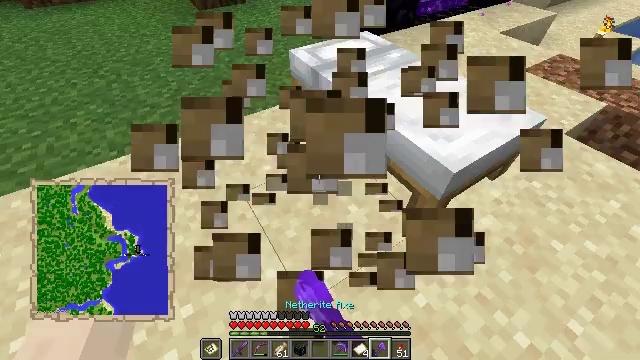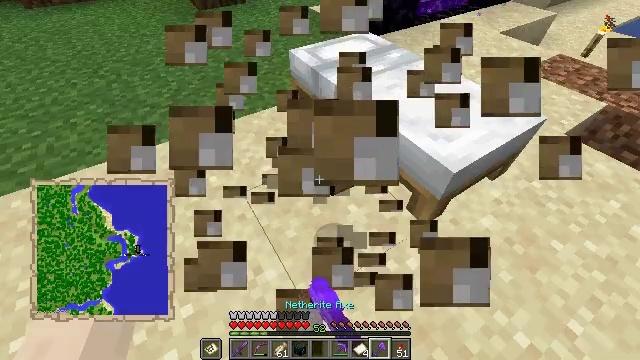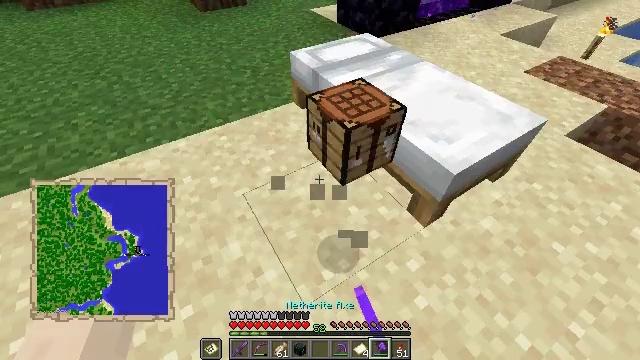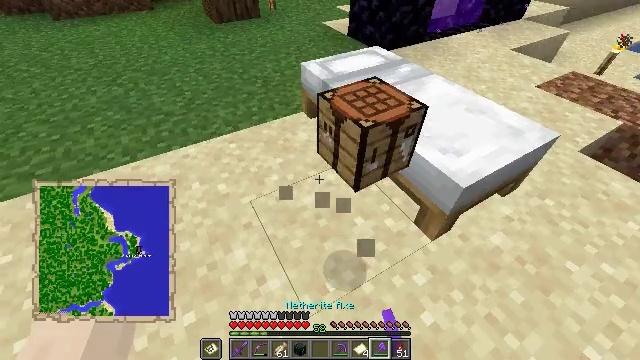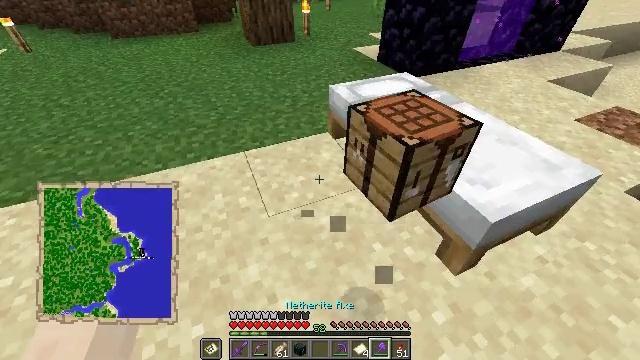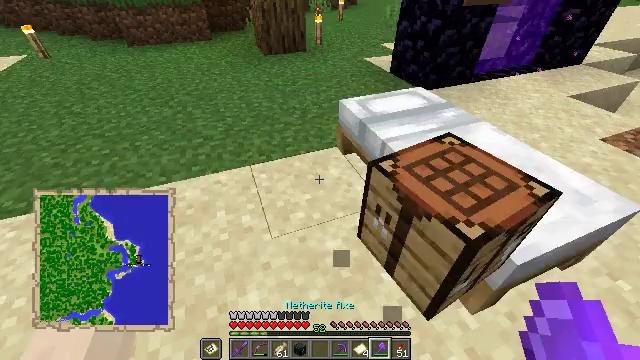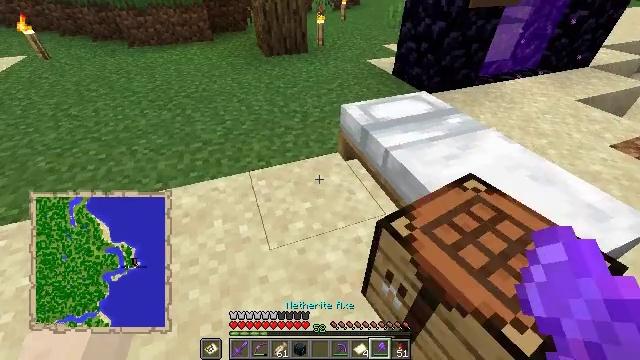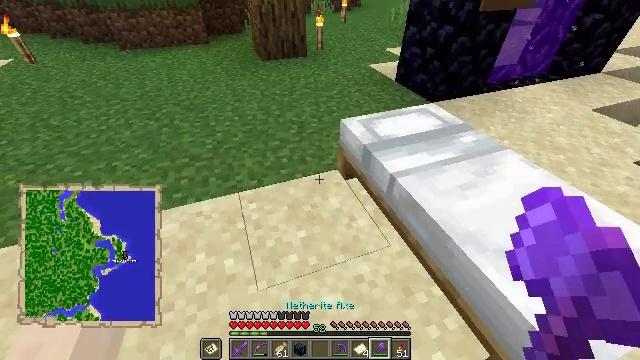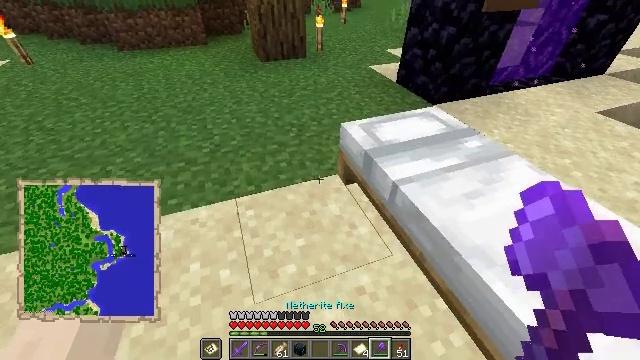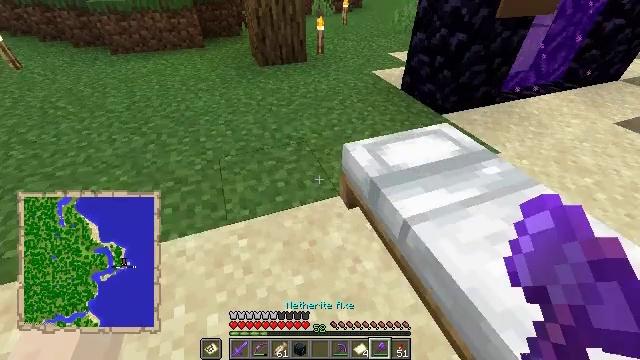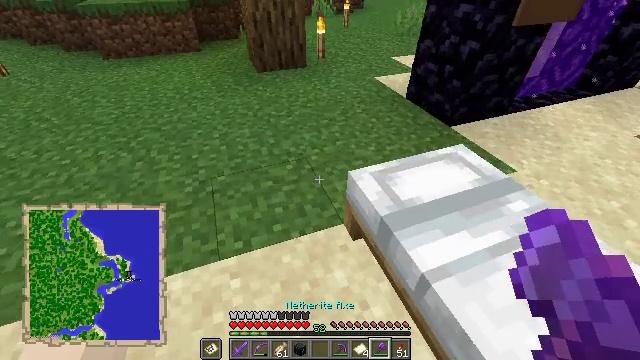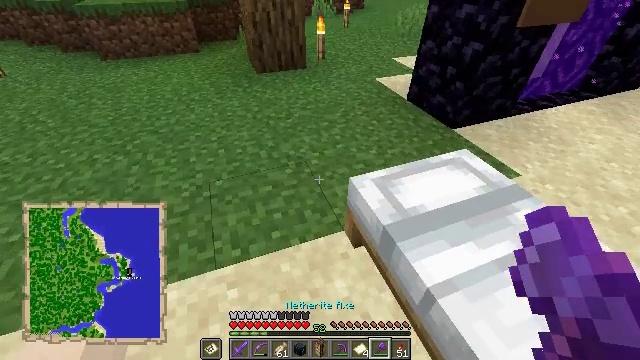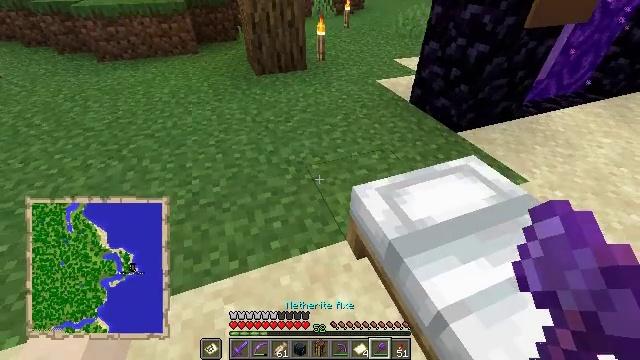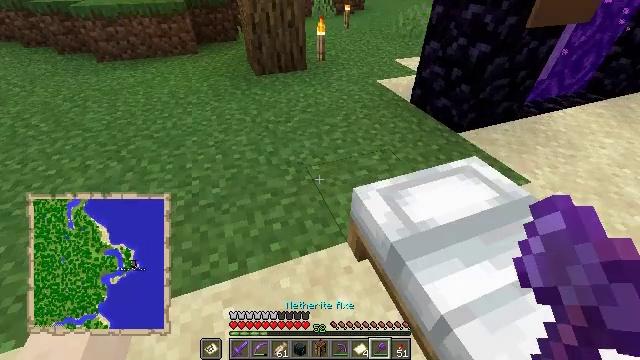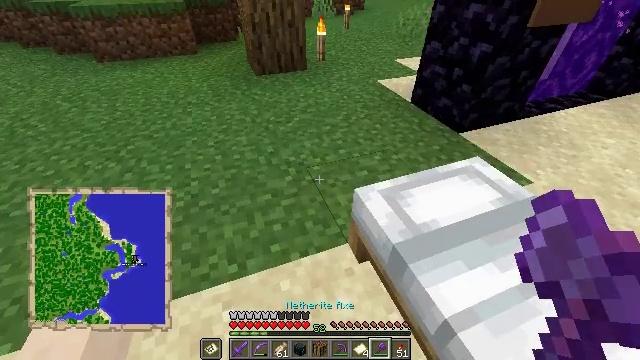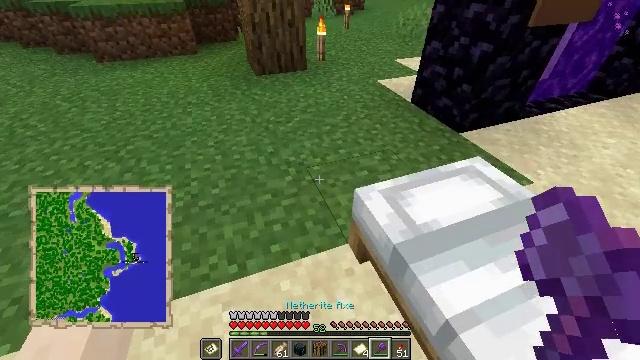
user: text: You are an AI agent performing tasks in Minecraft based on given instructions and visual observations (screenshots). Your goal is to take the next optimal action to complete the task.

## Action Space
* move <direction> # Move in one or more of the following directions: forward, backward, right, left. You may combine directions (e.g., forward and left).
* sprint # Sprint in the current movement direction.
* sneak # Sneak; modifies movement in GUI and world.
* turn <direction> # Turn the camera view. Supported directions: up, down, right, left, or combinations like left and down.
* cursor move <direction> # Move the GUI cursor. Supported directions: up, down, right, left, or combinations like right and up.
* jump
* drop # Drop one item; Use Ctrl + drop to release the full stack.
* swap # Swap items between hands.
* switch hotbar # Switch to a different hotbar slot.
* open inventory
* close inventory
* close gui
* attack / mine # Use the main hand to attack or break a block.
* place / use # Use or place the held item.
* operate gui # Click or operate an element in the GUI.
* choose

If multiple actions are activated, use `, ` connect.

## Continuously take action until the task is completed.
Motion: motion action
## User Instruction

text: Retrieve the white bed for later use.
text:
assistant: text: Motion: attack / mine
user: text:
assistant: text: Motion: no_op
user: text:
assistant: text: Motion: turn left and up
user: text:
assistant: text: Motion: move forward, turn left and up
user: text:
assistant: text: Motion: move forward, turn left and up
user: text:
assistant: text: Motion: move forward
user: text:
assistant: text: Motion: move forward
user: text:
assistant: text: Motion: move forward
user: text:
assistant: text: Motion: move forward
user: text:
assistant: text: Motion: move forward
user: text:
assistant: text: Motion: no_op
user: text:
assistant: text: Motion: no_op
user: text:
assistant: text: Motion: no_op
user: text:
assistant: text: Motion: no_op
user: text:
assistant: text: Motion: no_op
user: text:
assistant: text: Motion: move back
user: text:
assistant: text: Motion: move back
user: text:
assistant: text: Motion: move back
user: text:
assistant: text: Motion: move back
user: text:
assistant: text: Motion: move back
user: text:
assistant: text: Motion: move back
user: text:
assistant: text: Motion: move back, turn right and up
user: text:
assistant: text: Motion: move back, turn right and up
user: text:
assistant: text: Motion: move back
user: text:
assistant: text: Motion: move back
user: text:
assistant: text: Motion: move back
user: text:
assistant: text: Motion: move back
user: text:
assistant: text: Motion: move back
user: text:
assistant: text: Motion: no_op
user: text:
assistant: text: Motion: no_op